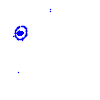
Particle: pion